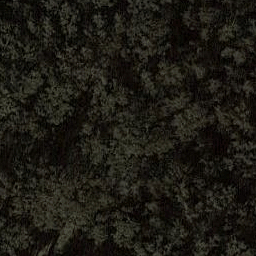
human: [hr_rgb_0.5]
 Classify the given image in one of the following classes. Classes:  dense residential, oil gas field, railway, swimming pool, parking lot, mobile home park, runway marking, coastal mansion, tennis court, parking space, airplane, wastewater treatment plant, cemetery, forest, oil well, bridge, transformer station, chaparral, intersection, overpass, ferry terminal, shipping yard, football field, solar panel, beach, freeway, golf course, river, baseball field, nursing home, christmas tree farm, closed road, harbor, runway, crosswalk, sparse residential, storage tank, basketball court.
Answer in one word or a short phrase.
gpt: forest